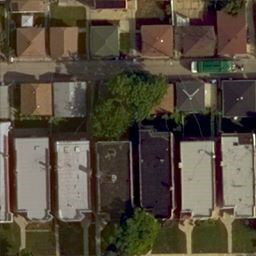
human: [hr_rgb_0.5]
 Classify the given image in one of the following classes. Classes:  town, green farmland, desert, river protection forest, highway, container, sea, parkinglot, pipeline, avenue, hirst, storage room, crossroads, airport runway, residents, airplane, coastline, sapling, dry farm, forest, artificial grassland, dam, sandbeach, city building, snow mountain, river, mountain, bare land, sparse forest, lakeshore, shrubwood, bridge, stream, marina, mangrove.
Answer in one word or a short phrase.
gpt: residents